Field crop: maize
Growth stage: 2
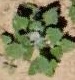
Species: chenopodium